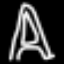
Label: The Eiffel Tower